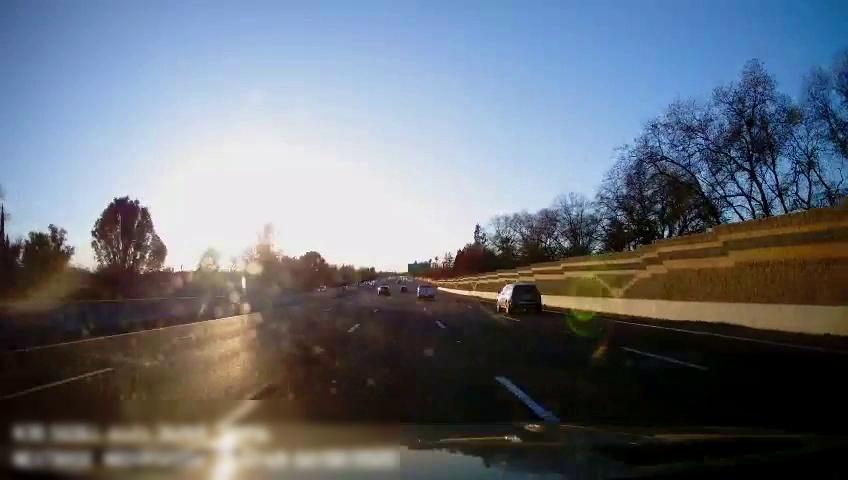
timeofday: Day
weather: Sunny
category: Drivable Space
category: Vehicles | Truck
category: Vehicles | SUV
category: Vehicles | SUV
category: Lanes | Alternate Lane
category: Lanes | Alternate Lane
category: Lanes | Current Lane
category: Lanes | Current Lane
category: Lanes | Alternate Lane
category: Lanes | Alternate Lane
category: Traffic | Signs